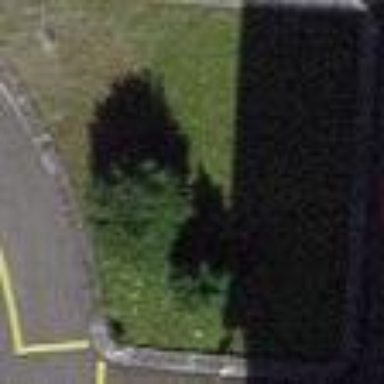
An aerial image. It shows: Garden enclosed by wall.